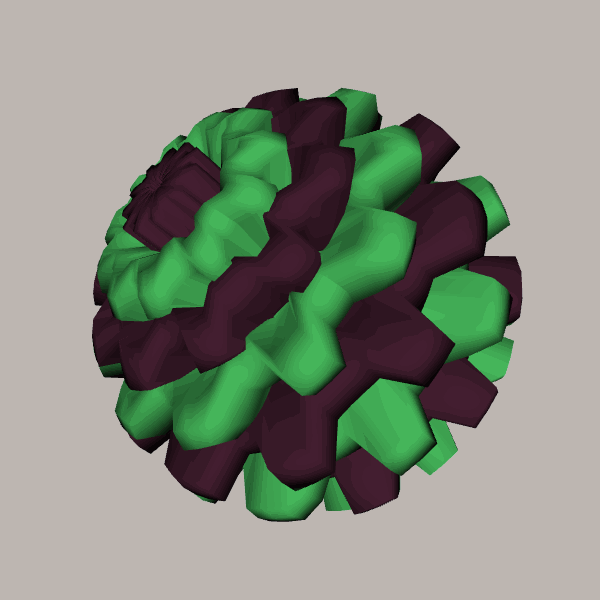
Background: light